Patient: sex M, age 83
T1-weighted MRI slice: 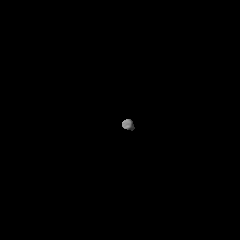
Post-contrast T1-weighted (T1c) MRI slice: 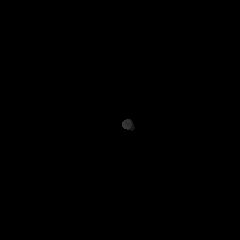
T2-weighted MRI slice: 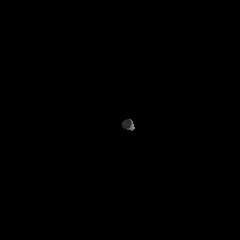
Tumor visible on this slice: no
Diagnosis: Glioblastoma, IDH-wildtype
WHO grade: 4